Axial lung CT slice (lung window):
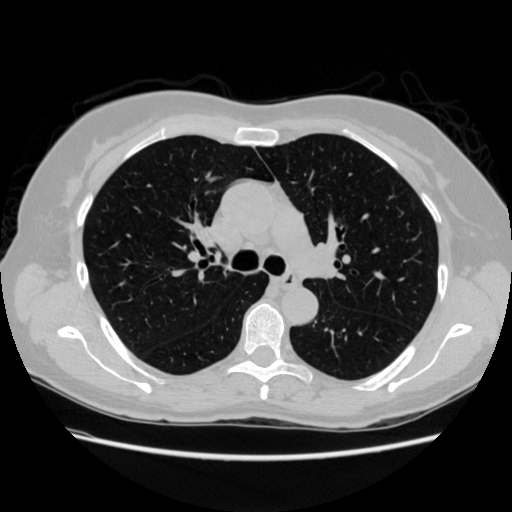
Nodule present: no